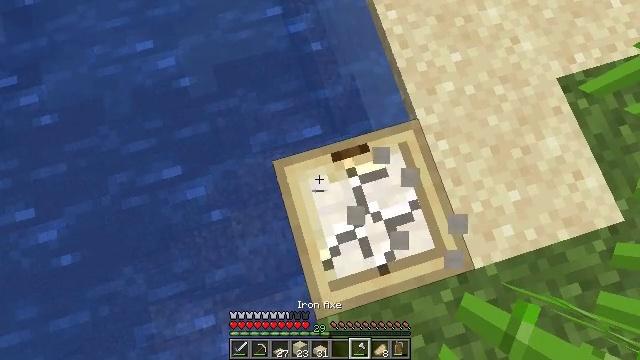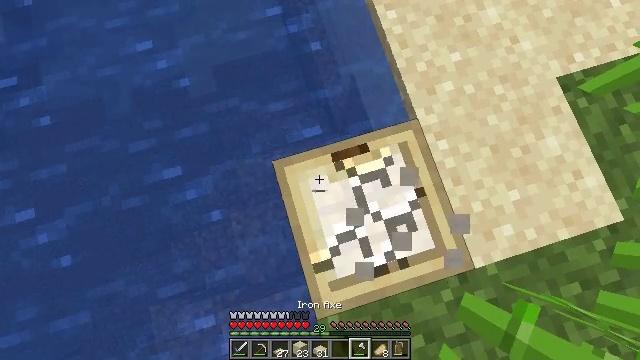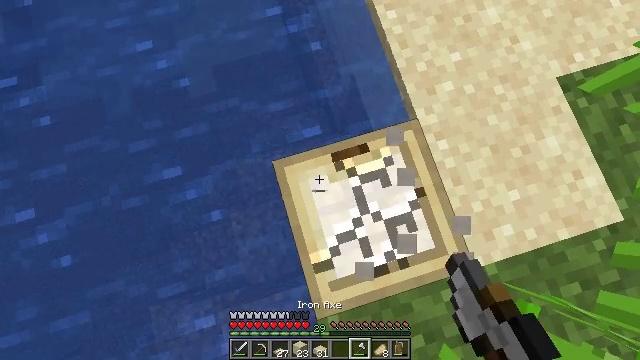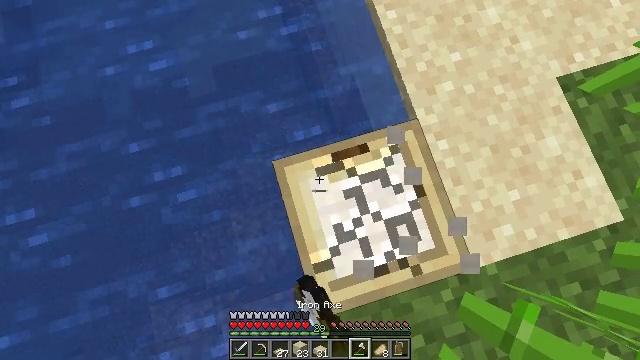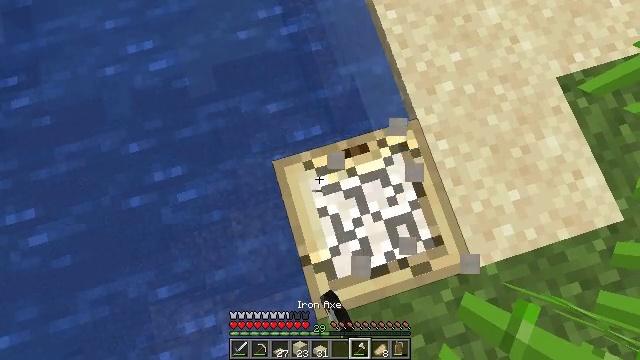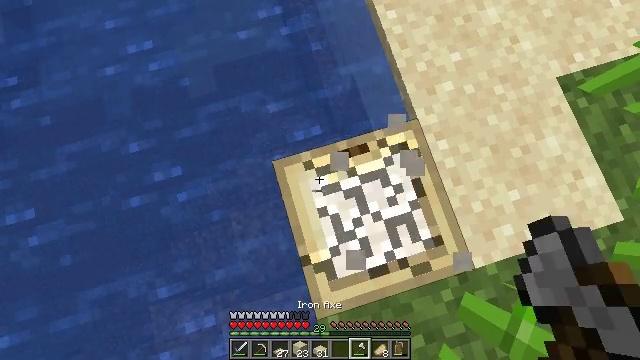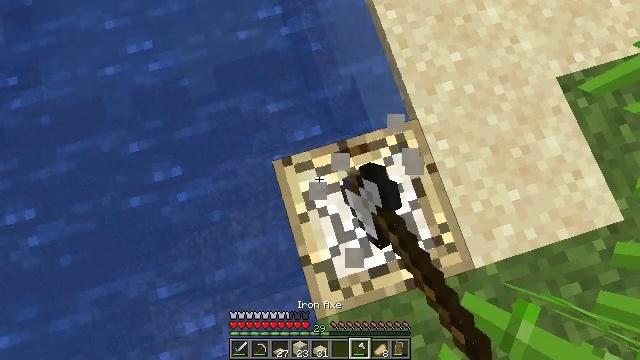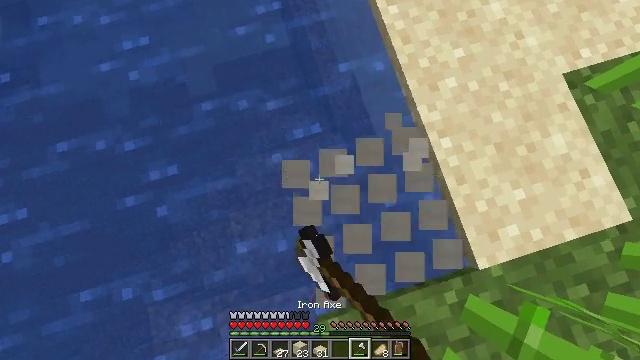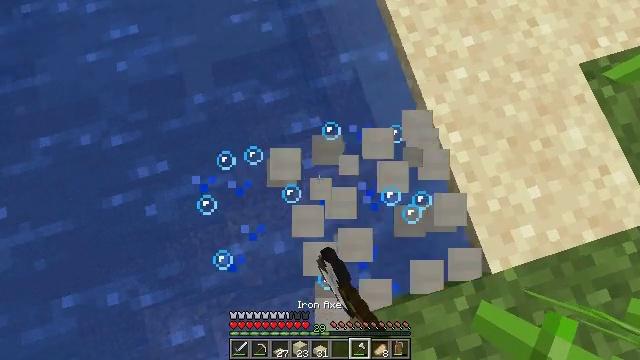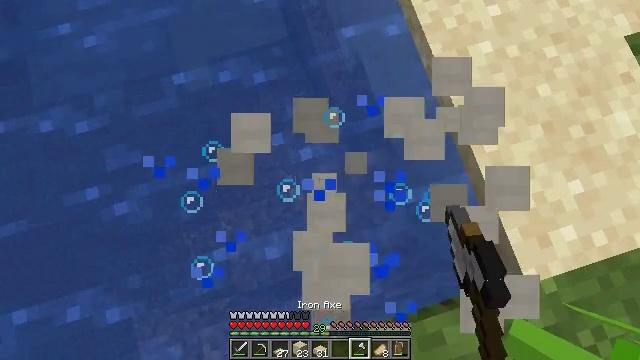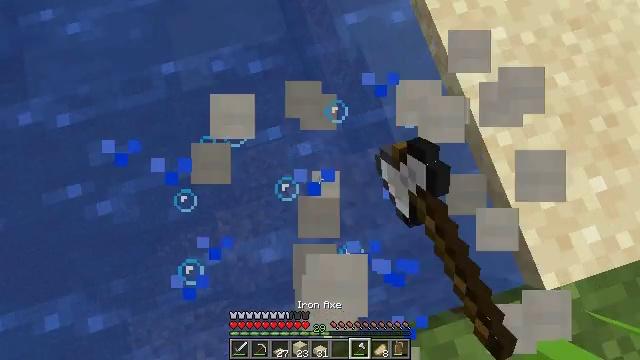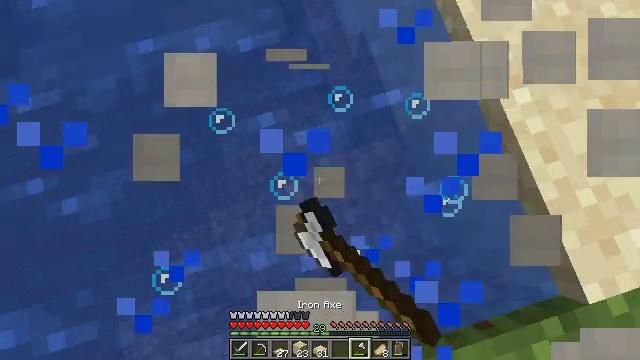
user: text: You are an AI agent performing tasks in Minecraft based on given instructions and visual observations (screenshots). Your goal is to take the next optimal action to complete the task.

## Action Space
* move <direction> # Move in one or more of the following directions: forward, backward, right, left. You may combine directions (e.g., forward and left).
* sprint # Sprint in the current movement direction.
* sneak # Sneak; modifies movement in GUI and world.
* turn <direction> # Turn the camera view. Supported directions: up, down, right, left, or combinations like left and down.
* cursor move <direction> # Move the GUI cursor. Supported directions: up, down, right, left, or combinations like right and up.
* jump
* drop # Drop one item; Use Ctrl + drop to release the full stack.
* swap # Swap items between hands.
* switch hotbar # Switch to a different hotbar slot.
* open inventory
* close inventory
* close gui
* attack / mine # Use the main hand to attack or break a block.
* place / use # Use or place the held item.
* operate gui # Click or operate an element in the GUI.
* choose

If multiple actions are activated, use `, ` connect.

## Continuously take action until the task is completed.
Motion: motion action
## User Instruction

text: Collect the birch trapdoor by breaking it.
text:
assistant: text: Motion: attack / mine
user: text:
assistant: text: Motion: attack / mine
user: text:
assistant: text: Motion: attack / mine
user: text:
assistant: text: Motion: attack / mine
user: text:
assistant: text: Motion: attack / mine
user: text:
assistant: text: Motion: attack / mine
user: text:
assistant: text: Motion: attack / mine
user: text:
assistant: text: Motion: attack / mine
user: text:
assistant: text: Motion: attack / mine
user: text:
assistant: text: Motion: attack / mine
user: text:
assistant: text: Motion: no_op
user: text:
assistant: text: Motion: no_op